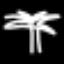
Label: palm tree